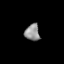
Tissue: lung
Cell type: Others
Senescence score: 0.5922
Nuclear area (px): 245
Mean DAPI intensity: 142.245